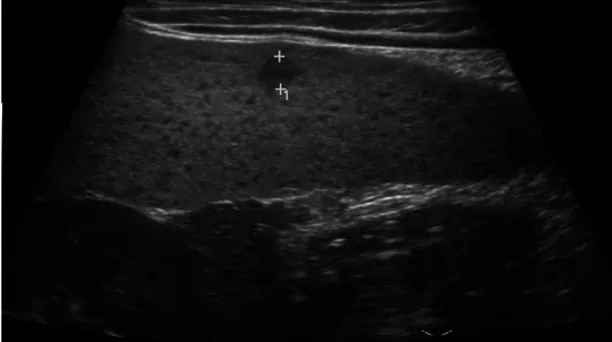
Image of an 8-year-old girl with a skin rash, prolonged fever, and multiple small splenic abscesses who was diagnosed with childhood-onset SLE. Abdominal sonogram showing a 0.5 cm hypoechoic splenic lesion.
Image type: radiology (ultrasound)